Field crop: maize
Growth stage: 2
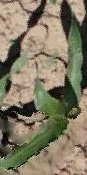
Species: maize